Question: I have a problem where i have a simple query as displayed below:
'''
Select
Ah_editime as todaysdate,
(CONVERT(VARCHAR(25), DATEADD(dd, -(DAY(GETDATE()) - 1), GETDATE()), 103)) AS monthstartdate,
(CONVERT(VARCHAR(10), CAST(GETDATE() AS DATE), 103)) AS monthcurrentdate
from
Transaction
where
Ah_editime BETWEEN (CONVERT(VARCHAR(25), DATEADD(dd, -(DAY(GETDATE()) - 1), GETDATE()), 103))
AND (CONVERT(VARCHAR(10), CAST(GETDATE() AS DATE), 103))
'''
I want to display result only for current month to till date. But the problem that I face is I get the values from past month as well which creates issues. I have a report that displays the values.

Here if you see I am getting all the values but I want for the current month only.
P.S : Can that be the format issue? 'todaysdate' that is getting displayed which is my actual value.
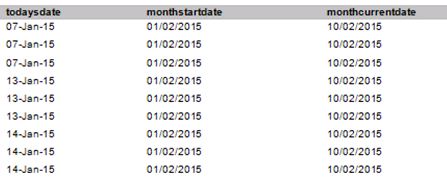
Answer: 'Date' format should be modified as below in your query. Instead of 103 use 101.
'''
BETWEEN (CONVERT(VARCHAR(25),DATEADD(dd,-(DAY(GETDATE())-1),GETDATE()),101)) AND (CONVERT(VARCHAR(10), CAST(GETDATE() AS DATE),101))
'''